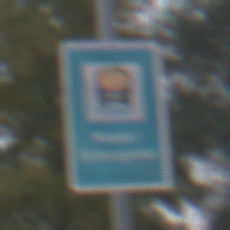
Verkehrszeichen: Wasserschutzgebiet
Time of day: Midday
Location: Outdoor (Suburban)
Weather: Overcast
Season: NotSpecified
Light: Natural